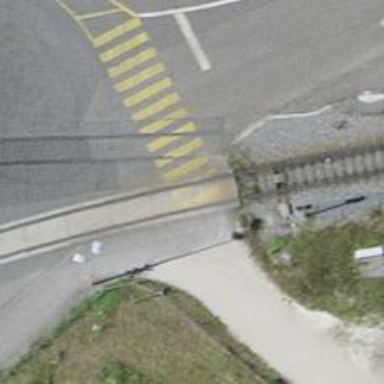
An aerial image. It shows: Sidewalk.